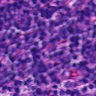
Metastatic tissue present: no